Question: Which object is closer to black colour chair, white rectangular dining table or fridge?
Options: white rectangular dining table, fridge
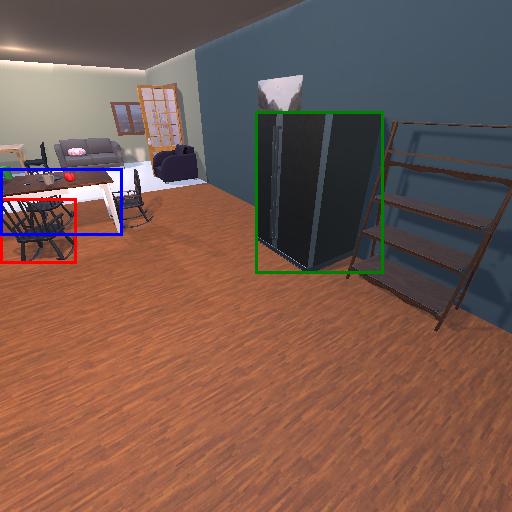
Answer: white rectangular dining table